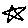
Label: star